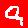
Digit: 9